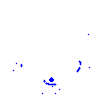
Particle: pion